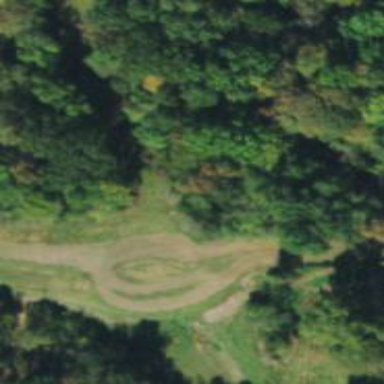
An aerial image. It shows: Hunting stand.